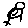
Label: bird